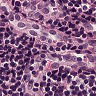
Metastatic tissue present: yes